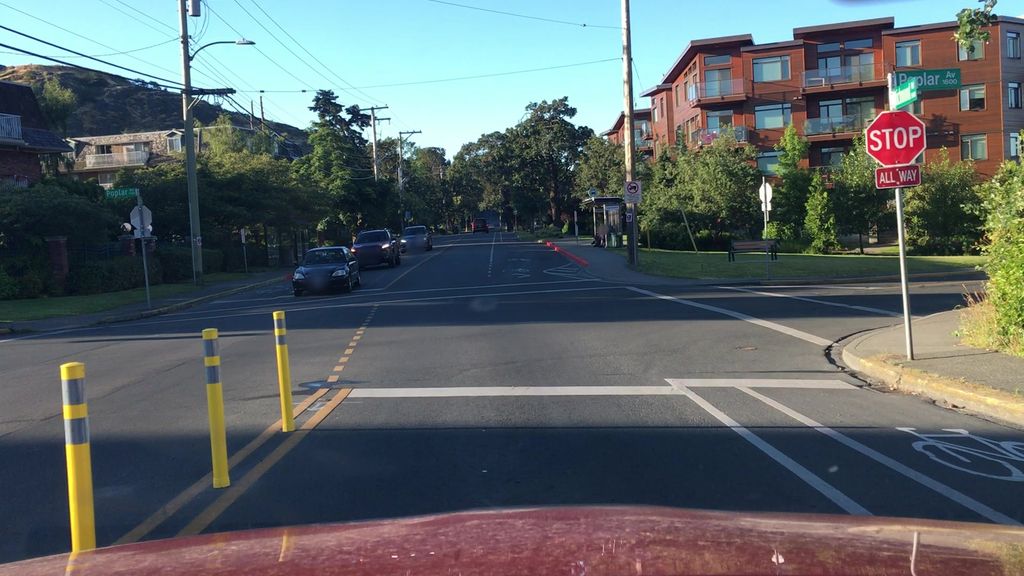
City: victoria